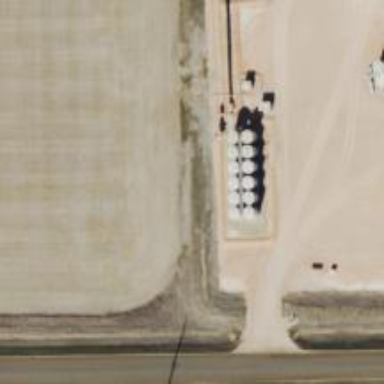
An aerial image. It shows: Storage tank with man-made structure.